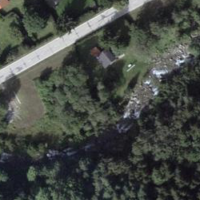
EUNIS habitat code: 43
Species observed at this site:
Acer campestre